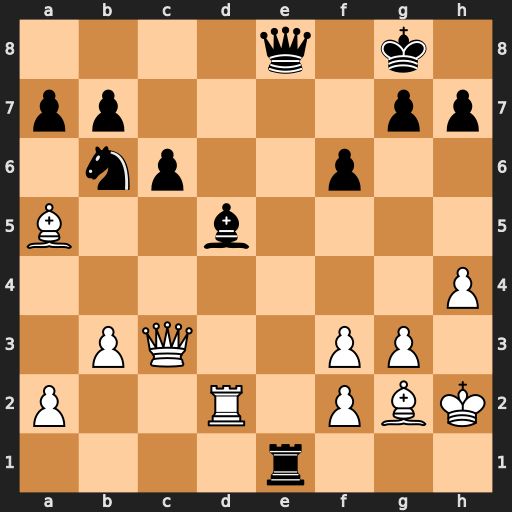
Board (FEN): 4q1k1/pp4pp/1np2p2/B2b4/7P/1PQ2PP1/P2R1PBK/4r3
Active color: w
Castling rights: -
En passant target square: -
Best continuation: Rxd5 Nxd5 Qxe1 Qxe1 Bxe1